【题型】选择题　【知识点】平面几何　【难度】easy
如图，$A,C,B,D$四点都在$\odot O$上，$AB$是$\odot O$的直径，圆的半径为$3$，$\angle ACD=45^\circ$，则弦$AD$的长为（ ）

\noindent A. $2$ \hspace{2em} B. $2\sqrt{3}$ \hspace{2em} C. $3\sqrt{2}$ \hspace{2em} D. $4$
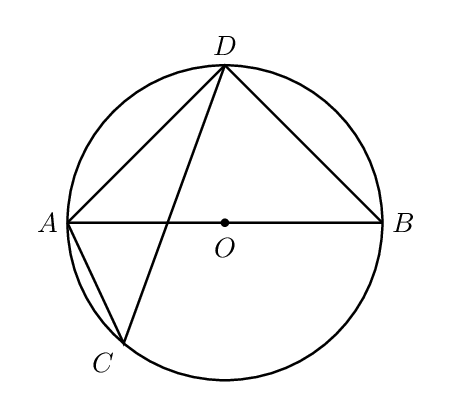
【解答】
\noindent \textbf{【答案】C}

\vspace{1em}
\noindent \textbf{【分析】}本题考查了圆周角定理，勾股定理，二次根式的化简，熟练掌握以上知识点是解题的关键．连接$OD$，根据圆周角定理可得$\angle AOD=90^\circ$，然后利用勾股定理可求得$AD$．

\vspace{1em}
\noindent \textbf{【详解】}解：连接$OD$，

\noindent $\because \angle ACD=45^\circ$,
\[
\therefore \angle AOD=90^\circ,
\]
$\because$圆的半径为$3$,
\[
\therefore AO=DO=3,
\]
\[
\therefore AD=\sqrt{AO^2+OD^2}=\sqrt{3^2+3^2}=3\sqrt{2},
\]
故选：C．
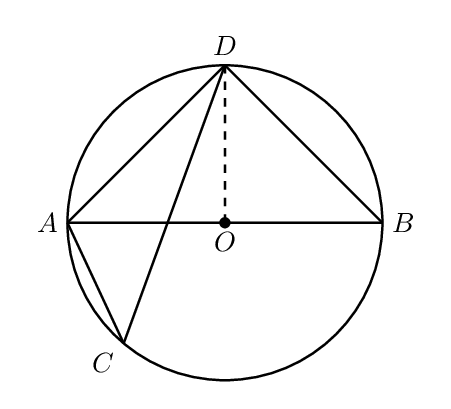